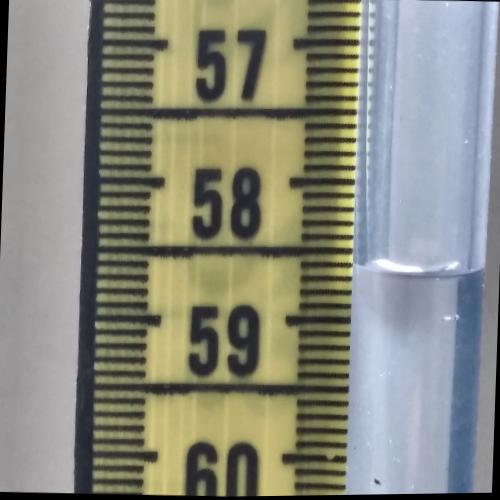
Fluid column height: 58.6 cm